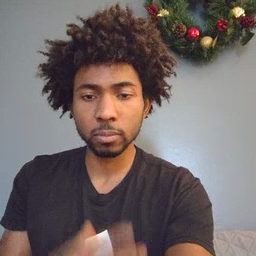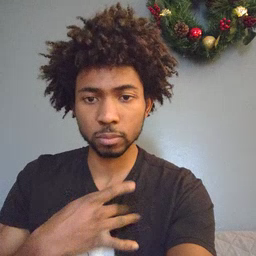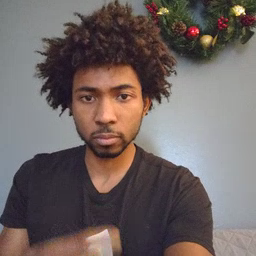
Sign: like